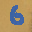
Label: 6